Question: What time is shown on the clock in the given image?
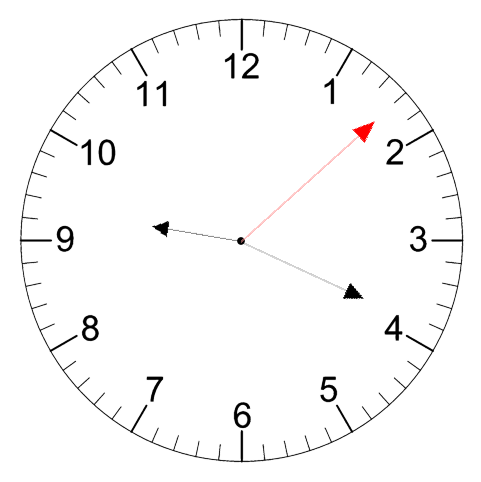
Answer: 09:19:08